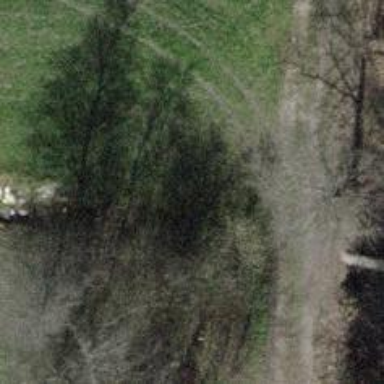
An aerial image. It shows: Culvert tunnel under ditch.